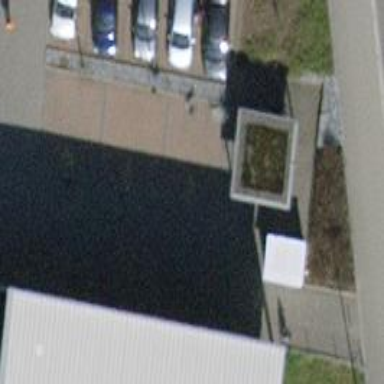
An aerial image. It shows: Parking space designated for disabled individuals.